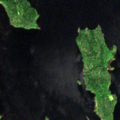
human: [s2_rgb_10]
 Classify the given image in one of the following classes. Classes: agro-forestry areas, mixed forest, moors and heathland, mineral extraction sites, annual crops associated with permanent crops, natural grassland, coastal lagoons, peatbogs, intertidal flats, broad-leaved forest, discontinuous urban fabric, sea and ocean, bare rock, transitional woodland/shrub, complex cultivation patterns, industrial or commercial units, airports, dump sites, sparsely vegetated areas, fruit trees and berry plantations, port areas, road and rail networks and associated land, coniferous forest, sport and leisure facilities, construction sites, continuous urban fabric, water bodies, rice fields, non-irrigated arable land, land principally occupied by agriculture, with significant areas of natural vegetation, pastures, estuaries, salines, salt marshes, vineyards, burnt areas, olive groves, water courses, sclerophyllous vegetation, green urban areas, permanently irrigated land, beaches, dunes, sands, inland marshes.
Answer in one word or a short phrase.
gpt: coniferous forest, mixed forest, water bodies